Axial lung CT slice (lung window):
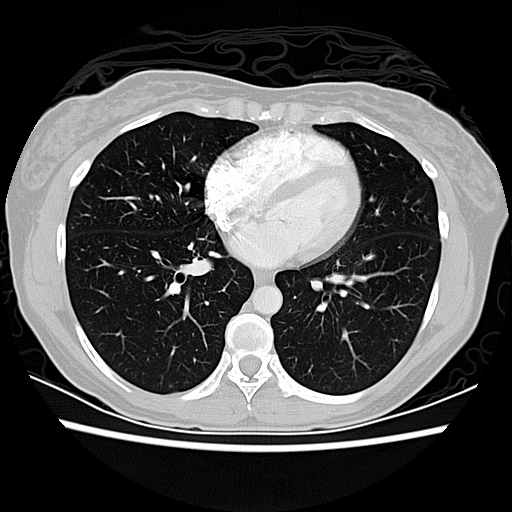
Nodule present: no